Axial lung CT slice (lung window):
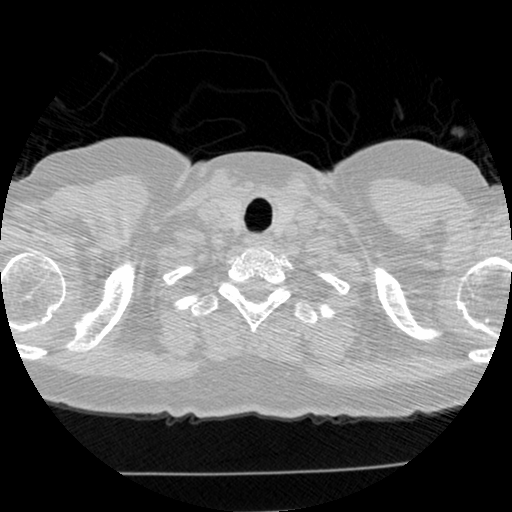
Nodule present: no